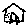
Label: house